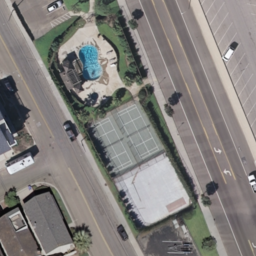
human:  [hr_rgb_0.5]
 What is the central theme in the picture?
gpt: tennis court